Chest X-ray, AP view. Patient: 60 years old, sex F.
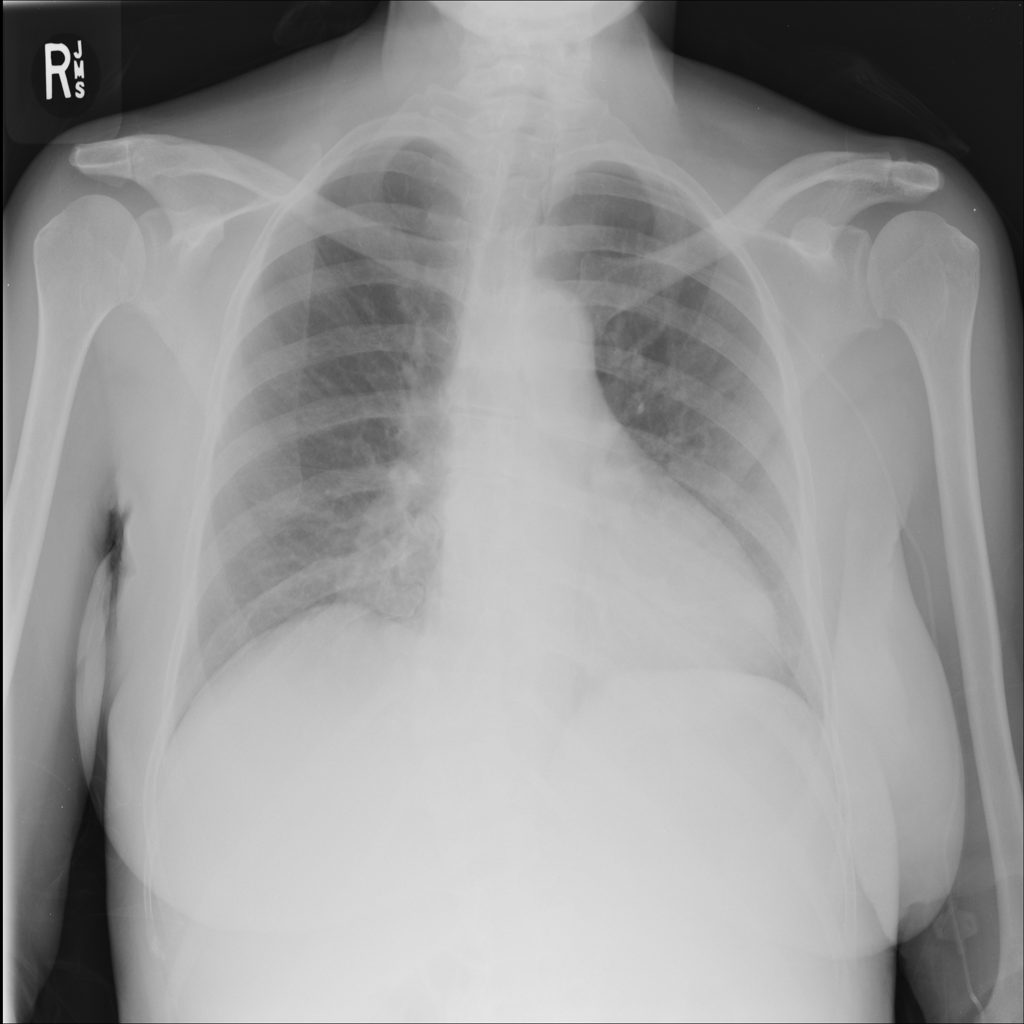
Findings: No Finding